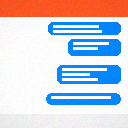
Screen state: on